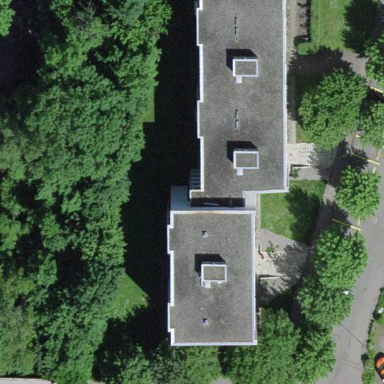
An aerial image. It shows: Building with apartments and flat roof.